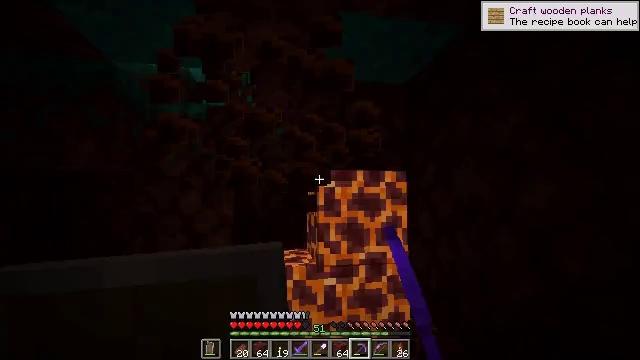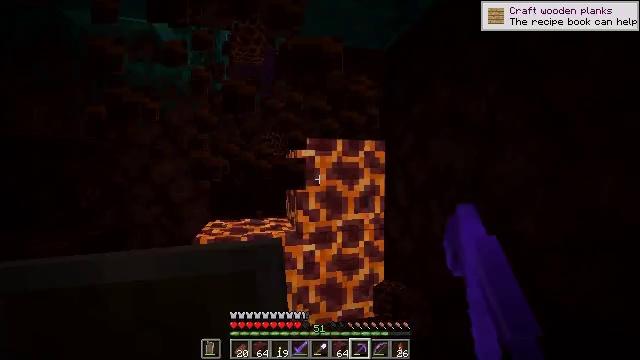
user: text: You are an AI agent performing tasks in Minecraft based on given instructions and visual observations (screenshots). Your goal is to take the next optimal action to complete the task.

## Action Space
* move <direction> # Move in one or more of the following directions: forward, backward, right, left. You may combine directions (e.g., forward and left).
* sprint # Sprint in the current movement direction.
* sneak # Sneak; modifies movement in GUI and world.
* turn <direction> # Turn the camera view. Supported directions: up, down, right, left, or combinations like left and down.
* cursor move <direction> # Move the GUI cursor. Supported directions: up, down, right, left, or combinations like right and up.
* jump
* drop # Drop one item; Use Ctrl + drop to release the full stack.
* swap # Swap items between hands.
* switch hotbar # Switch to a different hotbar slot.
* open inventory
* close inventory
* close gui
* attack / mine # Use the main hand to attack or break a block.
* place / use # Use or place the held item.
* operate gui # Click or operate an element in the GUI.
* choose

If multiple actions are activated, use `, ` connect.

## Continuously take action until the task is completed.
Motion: motion action
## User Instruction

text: Mine magma blocks for light and decoration.
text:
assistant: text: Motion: turn right and down
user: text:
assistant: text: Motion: attack / mine